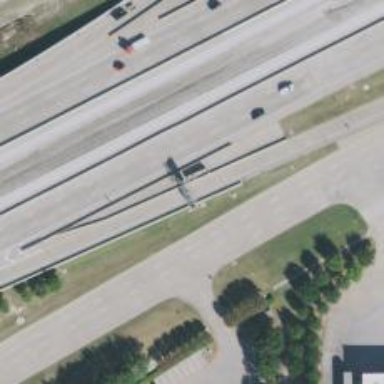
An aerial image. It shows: Toll gantry on the road.